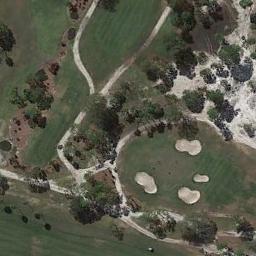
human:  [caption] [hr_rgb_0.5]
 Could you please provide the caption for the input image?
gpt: There are about 5 or 6 golf bunkers here .

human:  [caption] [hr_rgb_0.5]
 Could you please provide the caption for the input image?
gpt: The golf course has some fairways, Barrier trees and sandpits and some roads go through the golf course .

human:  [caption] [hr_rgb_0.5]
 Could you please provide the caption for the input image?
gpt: Several roads intersect on the golf course .

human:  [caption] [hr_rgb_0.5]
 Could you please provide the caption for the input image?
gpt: There are a few bunkers and a few paths on the large green lawn on the golf course and many trees .

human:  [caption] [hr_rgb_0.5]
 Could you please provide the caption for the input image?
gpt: There are four bunkers and some paths on the golf course .